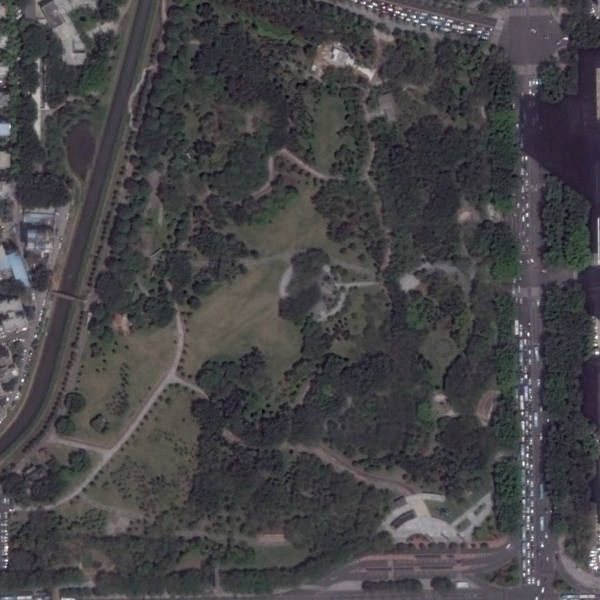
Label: Park